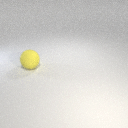
large yellow rubber sphere